Interaction volume radius: 5 \u00c5
Interaction volume height: 15 \u00c5
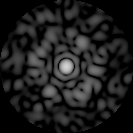
Disorder parameter: 0.8825